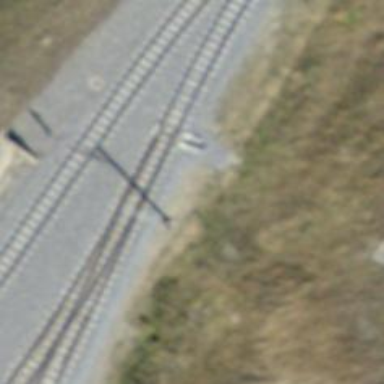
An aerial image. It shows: Catenary mast for power lines.